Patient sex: F
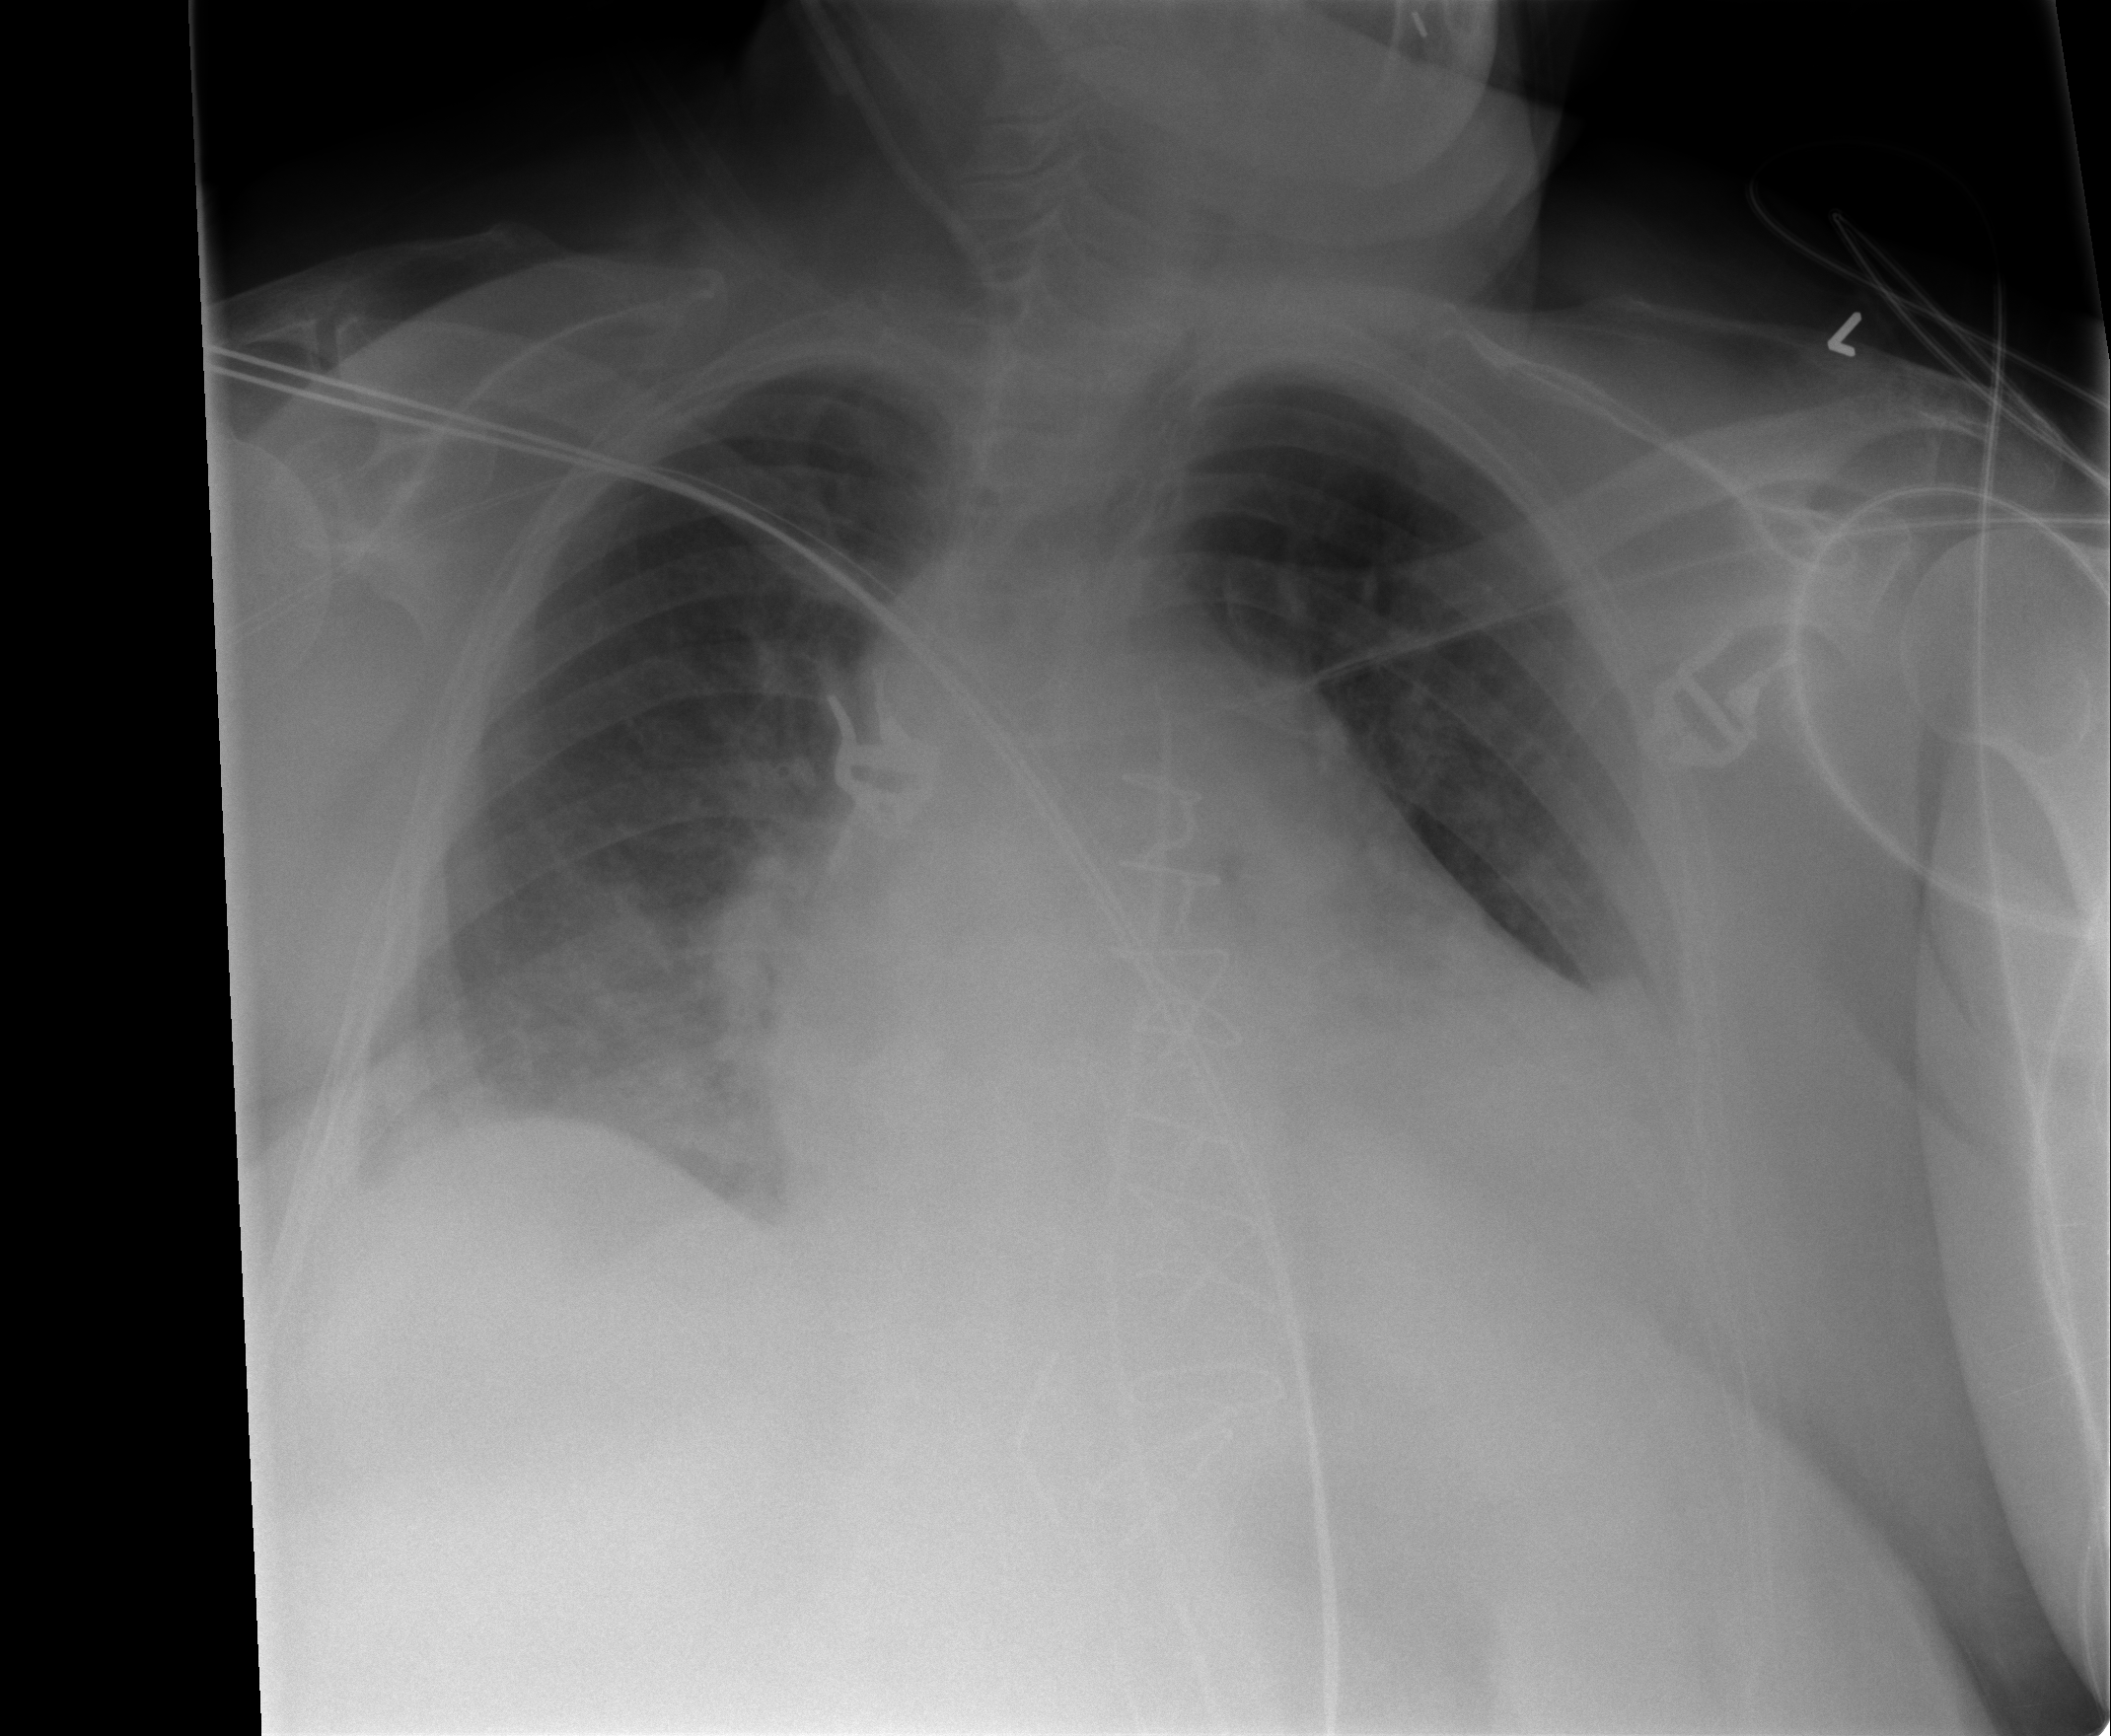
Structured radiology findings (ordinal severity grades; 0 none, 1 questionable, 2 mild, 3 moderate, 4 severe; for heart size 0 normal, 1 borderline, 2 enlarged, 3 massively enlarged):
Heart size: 2
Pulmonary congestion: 0
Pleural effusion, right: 1
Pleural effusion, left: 2
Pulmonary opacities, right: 0
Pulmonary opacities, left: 0
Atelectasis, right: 2
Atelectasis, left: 2